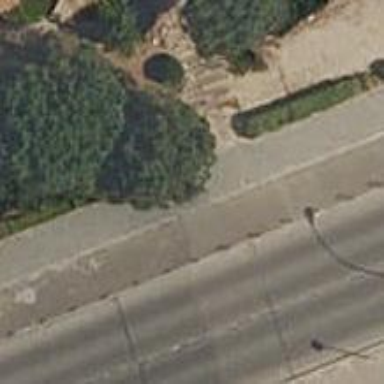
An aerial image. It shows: Set of steps on the road.